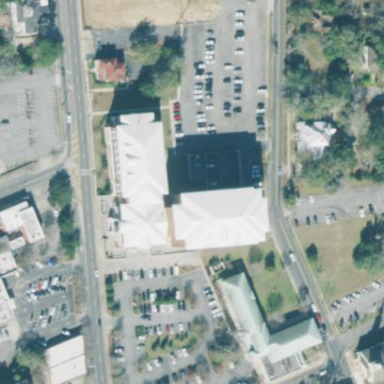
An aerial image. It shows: Courthouse building.